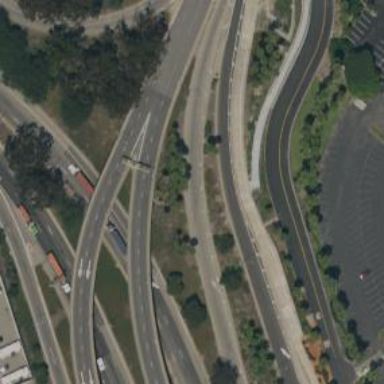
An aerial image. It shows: Trunk highway with expressway features.